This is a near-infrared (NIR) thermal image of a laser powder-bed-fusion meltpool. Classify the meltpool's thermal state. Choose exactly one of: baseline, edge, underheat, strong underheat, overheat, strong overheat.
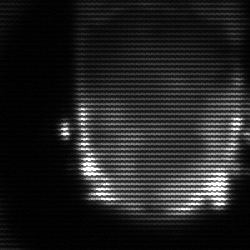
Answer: baseline